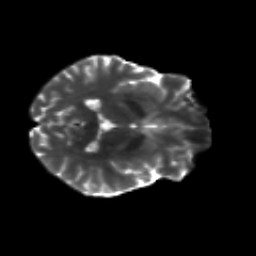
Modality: T2w
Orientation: axial
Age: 28
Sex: male
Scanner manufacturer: siemens
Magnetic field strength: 3 T
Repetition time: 8.8 s
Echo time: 0.085 s